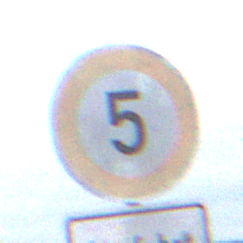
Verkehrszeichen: Geschwindigkeit5
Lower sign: HinweiseAufGefahrenDurchVerbaleAngabe5
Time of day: MorningAfternoon
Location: Outdoor (Suburban)
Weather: Overcast
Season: NotSpecified
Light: Natural